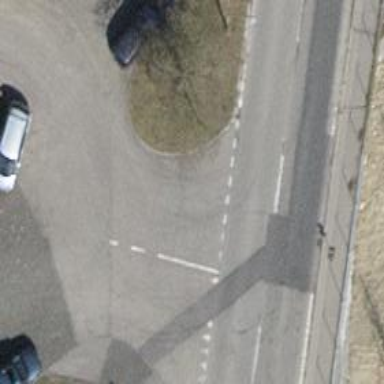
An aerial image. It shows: Asphalt service road.